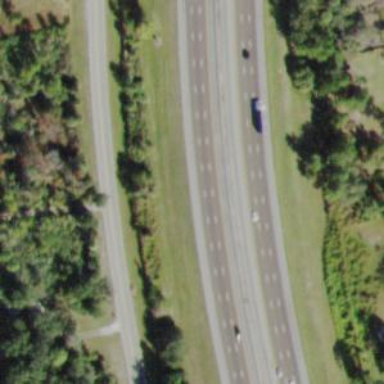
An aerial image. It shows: Asphalt motorway.